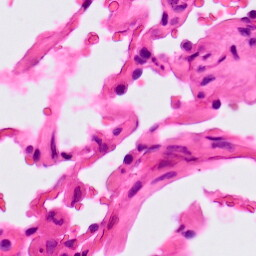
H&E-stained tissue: Lung